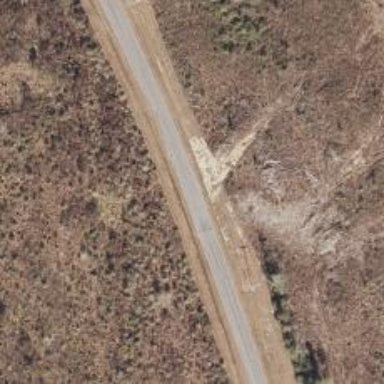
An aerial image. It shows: Tertiary road.